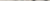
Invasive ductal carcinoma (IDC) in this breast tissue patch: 0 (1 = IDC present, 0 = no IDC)